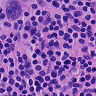
Metastatic tissue present: no